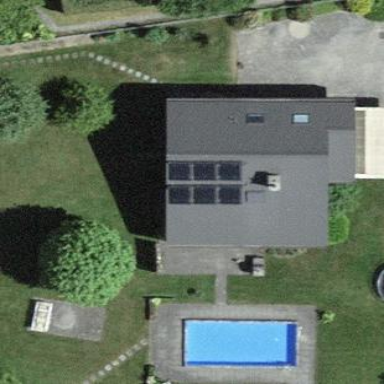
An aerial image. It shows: Simple and straightforward house.